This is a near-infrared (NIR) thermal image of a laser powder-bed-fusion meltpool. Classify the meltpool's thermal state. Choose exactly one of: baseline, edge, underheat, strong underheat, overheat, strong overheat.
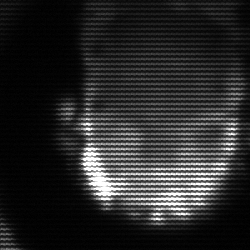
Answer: baseline